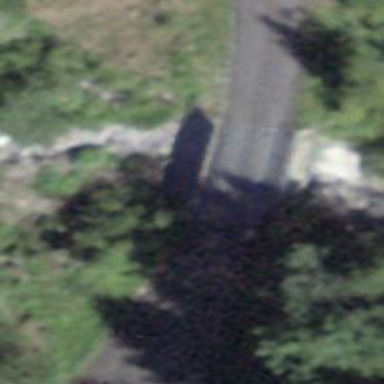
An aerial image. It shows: Unclassified road with paved surface crossing bridge.